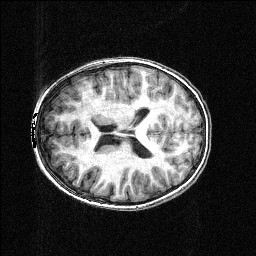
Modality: T1w
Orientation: axial
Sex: female